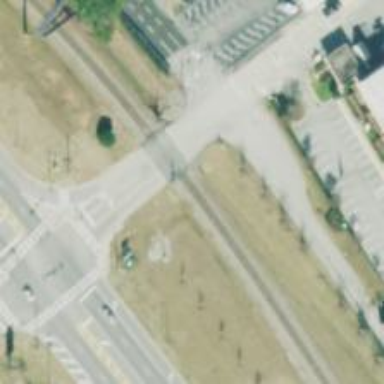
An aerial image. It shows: Level crossing with lights at railway intersection.